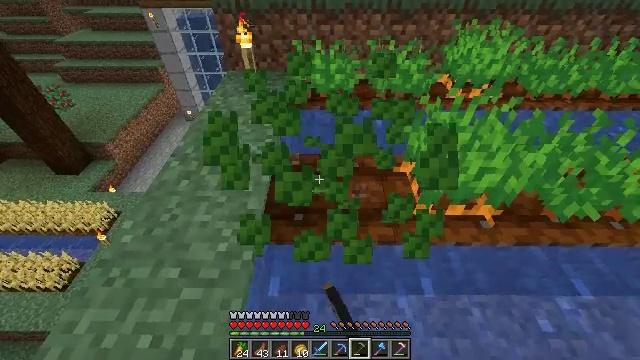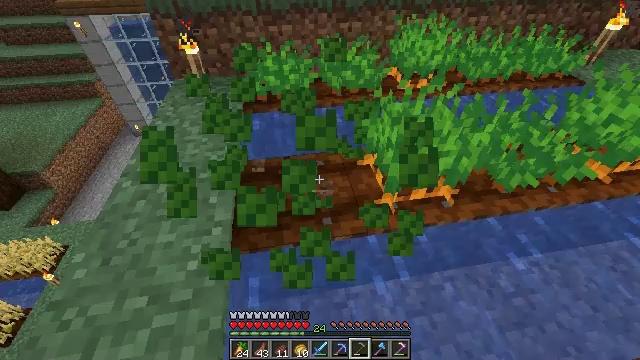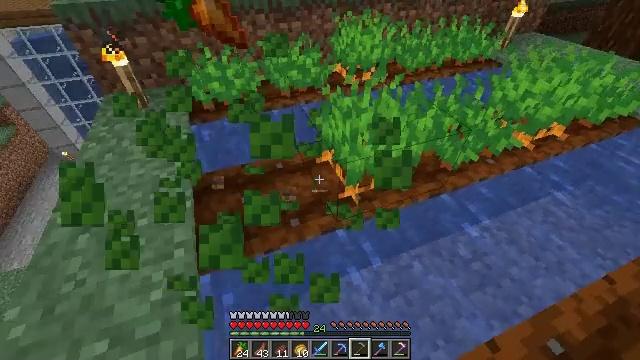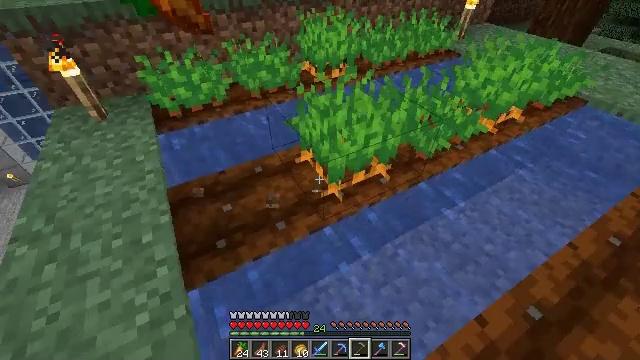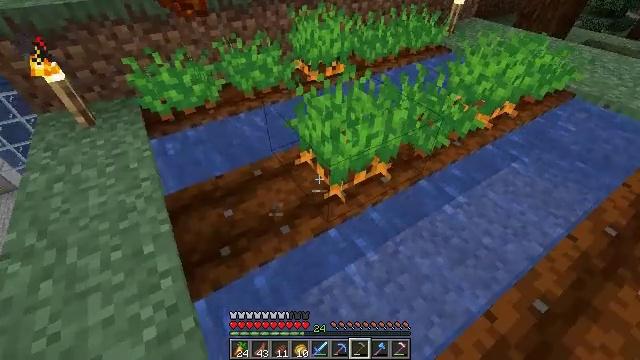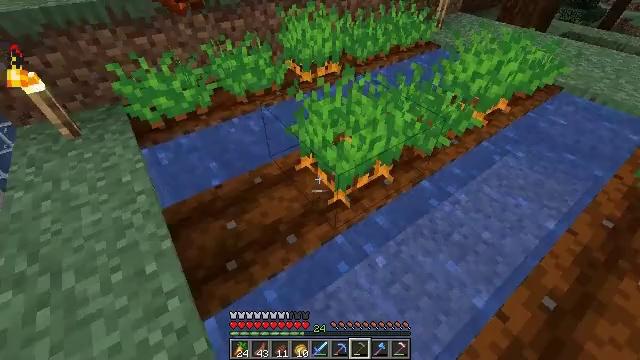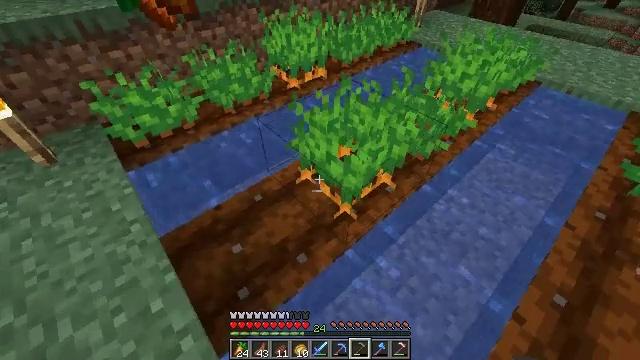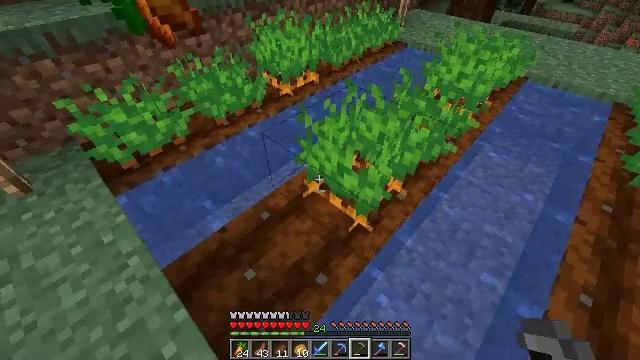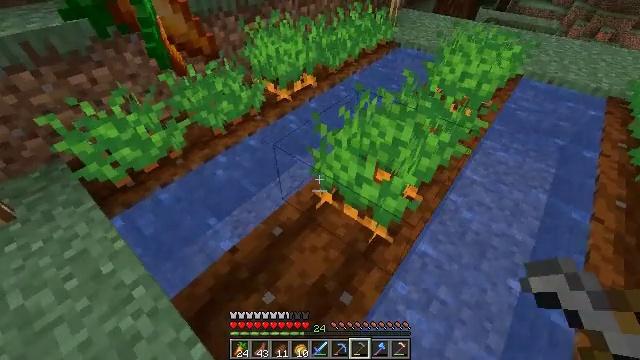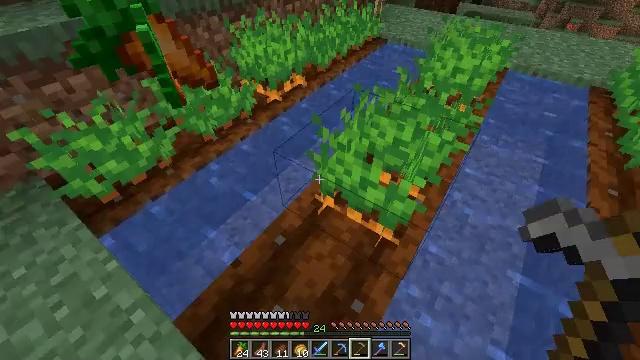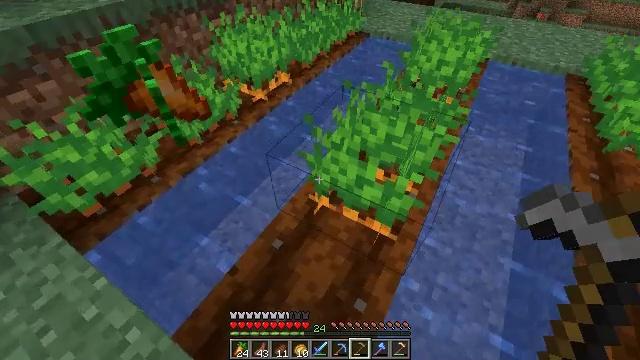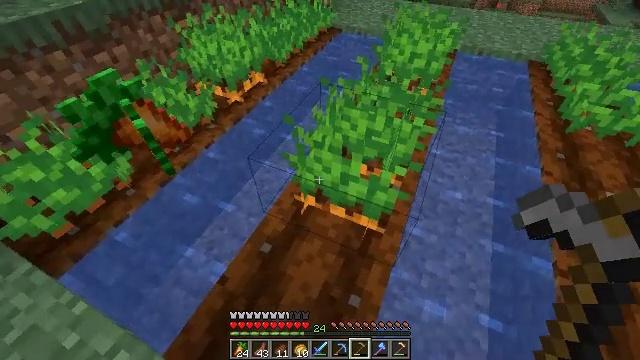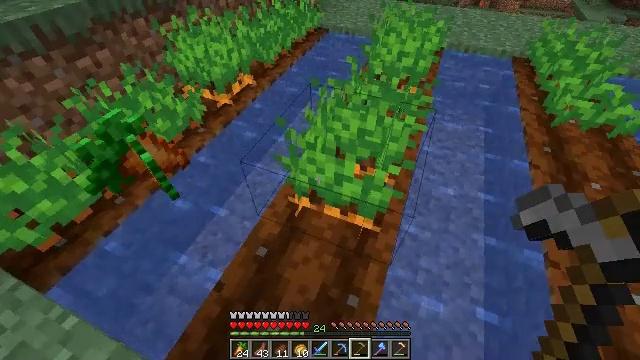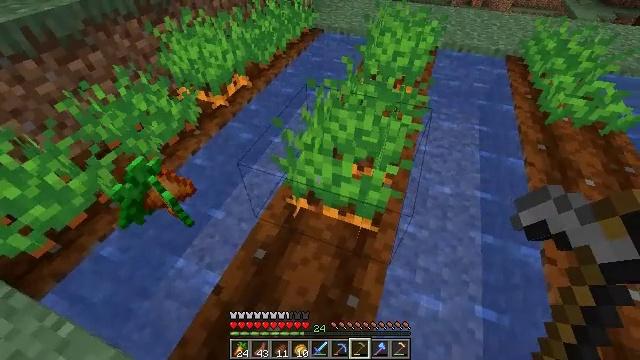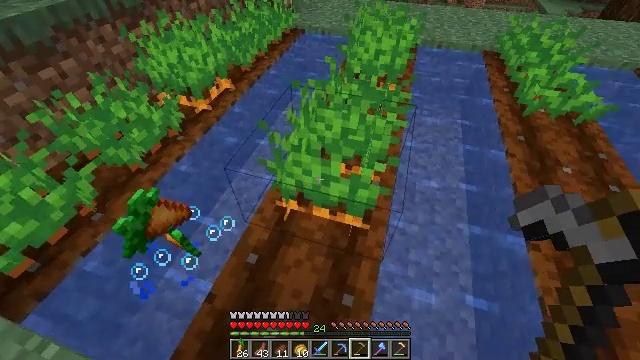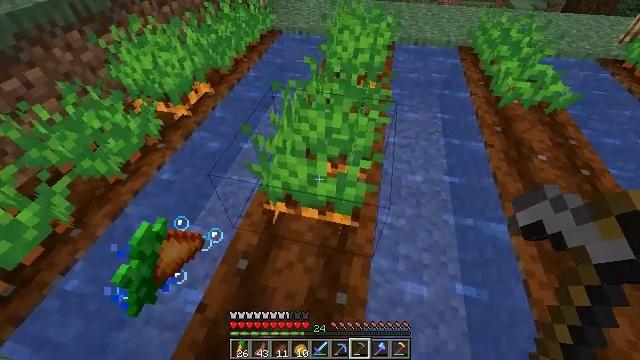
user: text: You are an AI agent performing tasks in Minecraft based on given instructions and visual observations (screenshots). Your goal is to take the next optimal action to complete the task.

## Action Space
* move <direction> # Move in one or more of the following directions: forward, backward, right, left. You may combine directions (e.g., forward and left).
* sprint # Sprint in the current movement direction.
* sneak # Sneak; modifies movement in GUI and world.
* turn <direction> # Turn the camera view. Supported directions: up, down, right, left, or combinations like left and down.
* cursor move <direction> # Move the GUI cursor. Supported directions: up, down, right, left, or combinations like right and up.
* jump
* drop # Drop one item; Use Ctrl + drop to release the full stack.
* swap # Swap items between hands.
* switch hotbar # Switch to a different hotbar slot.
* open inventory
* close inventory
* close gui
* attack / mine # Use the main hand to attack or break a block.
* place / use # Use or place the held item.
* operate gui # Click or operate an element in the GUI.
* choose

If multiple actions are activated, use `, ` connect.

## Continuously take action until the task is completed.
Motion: motion action
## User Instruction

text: Dig up carrots from the soil.
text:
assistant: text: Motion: turn right
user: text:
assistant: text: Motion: turn right
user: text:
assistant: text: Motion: move left, turn right
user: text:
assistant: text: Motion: move forward and move left, turn right
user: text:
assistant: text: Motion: move forward and move left, turn right
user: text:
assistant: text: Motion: move forward and move left, turn right
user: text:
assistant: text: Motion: move forward and move left, turn right
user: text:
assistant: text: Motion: move forward and move left, turn right
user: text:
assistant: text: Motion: turn right
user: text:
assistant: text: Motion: turn right
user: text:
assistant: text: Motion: turn right
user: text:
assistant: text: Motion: turn right
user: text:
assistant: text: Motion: turn right
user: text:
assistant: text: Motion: turn right
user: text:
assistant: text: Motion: turn right
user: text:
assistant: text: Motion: turn right
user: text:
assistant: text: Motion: no_op
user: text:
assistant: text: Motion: attack / mine
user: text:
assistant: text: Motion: attack / mine
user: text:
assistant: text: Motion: no_op
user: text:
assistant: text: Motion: no_op
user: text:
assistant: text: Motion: move forward, turn right and up
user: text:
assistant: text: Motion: move forward, turn right and up
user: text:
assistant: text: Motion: move forward, turn right
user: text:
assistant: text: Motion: move forward
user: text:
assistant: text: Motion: move forward
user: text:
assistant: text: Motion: no_op
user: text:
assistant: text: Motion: no_op
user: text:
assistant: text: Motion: no_op
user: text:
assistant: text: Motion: no_op